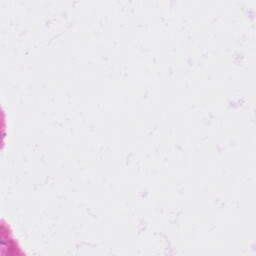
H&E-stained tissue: Kidney